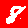
Digit: 8